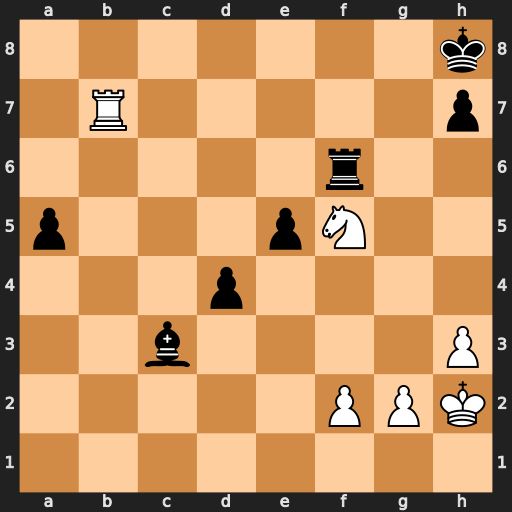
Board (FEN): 7k/1R5p/5r2/p3pN2/3p4/2b4P/5PPK/8
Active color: w
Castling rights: -
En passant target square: -
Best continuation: Rb8+ Rf8 Rxf8#